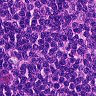
Metastatic tissue present: no